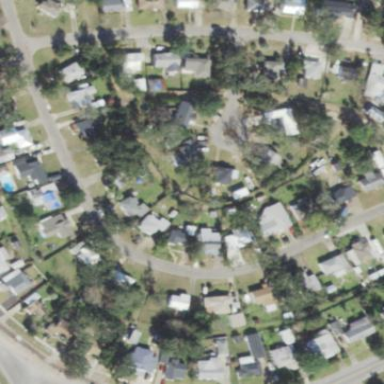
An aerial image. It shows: This residential area consists of single-family homes.